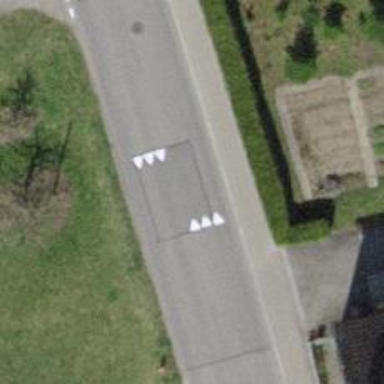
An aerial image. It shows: Traffic calming hump on the road.